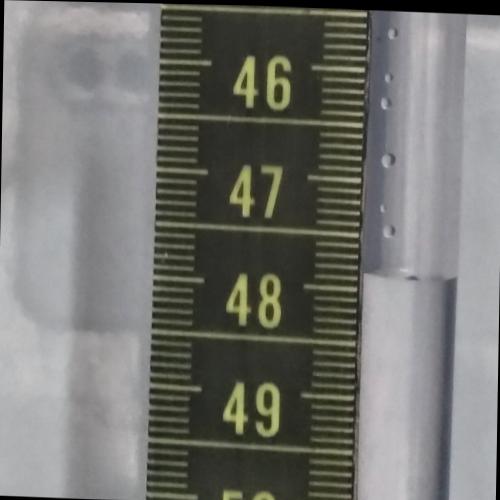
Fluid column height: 47.9 cm